Question: I added kobold2d libcocosdenshion-ios.a static library to my workspace with my project. Everything works fine but I restarted xcode and I got LOT of ARC errors! 30sec before everything works perfect? I don't delete line of code. Anyone has such a problem? What happened?

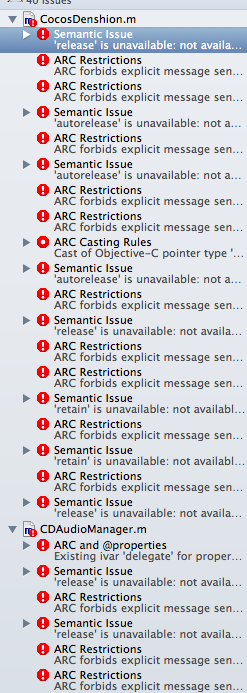
Answer: If you're linking to a .a file that contains the binary for the classes you want, then there's no need for the matching .m files. The library plus any headers should be all you need for building your own app.